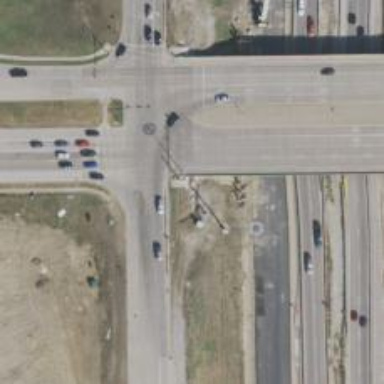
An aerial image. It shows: Secondary link road crossing over bridge.